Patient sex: F
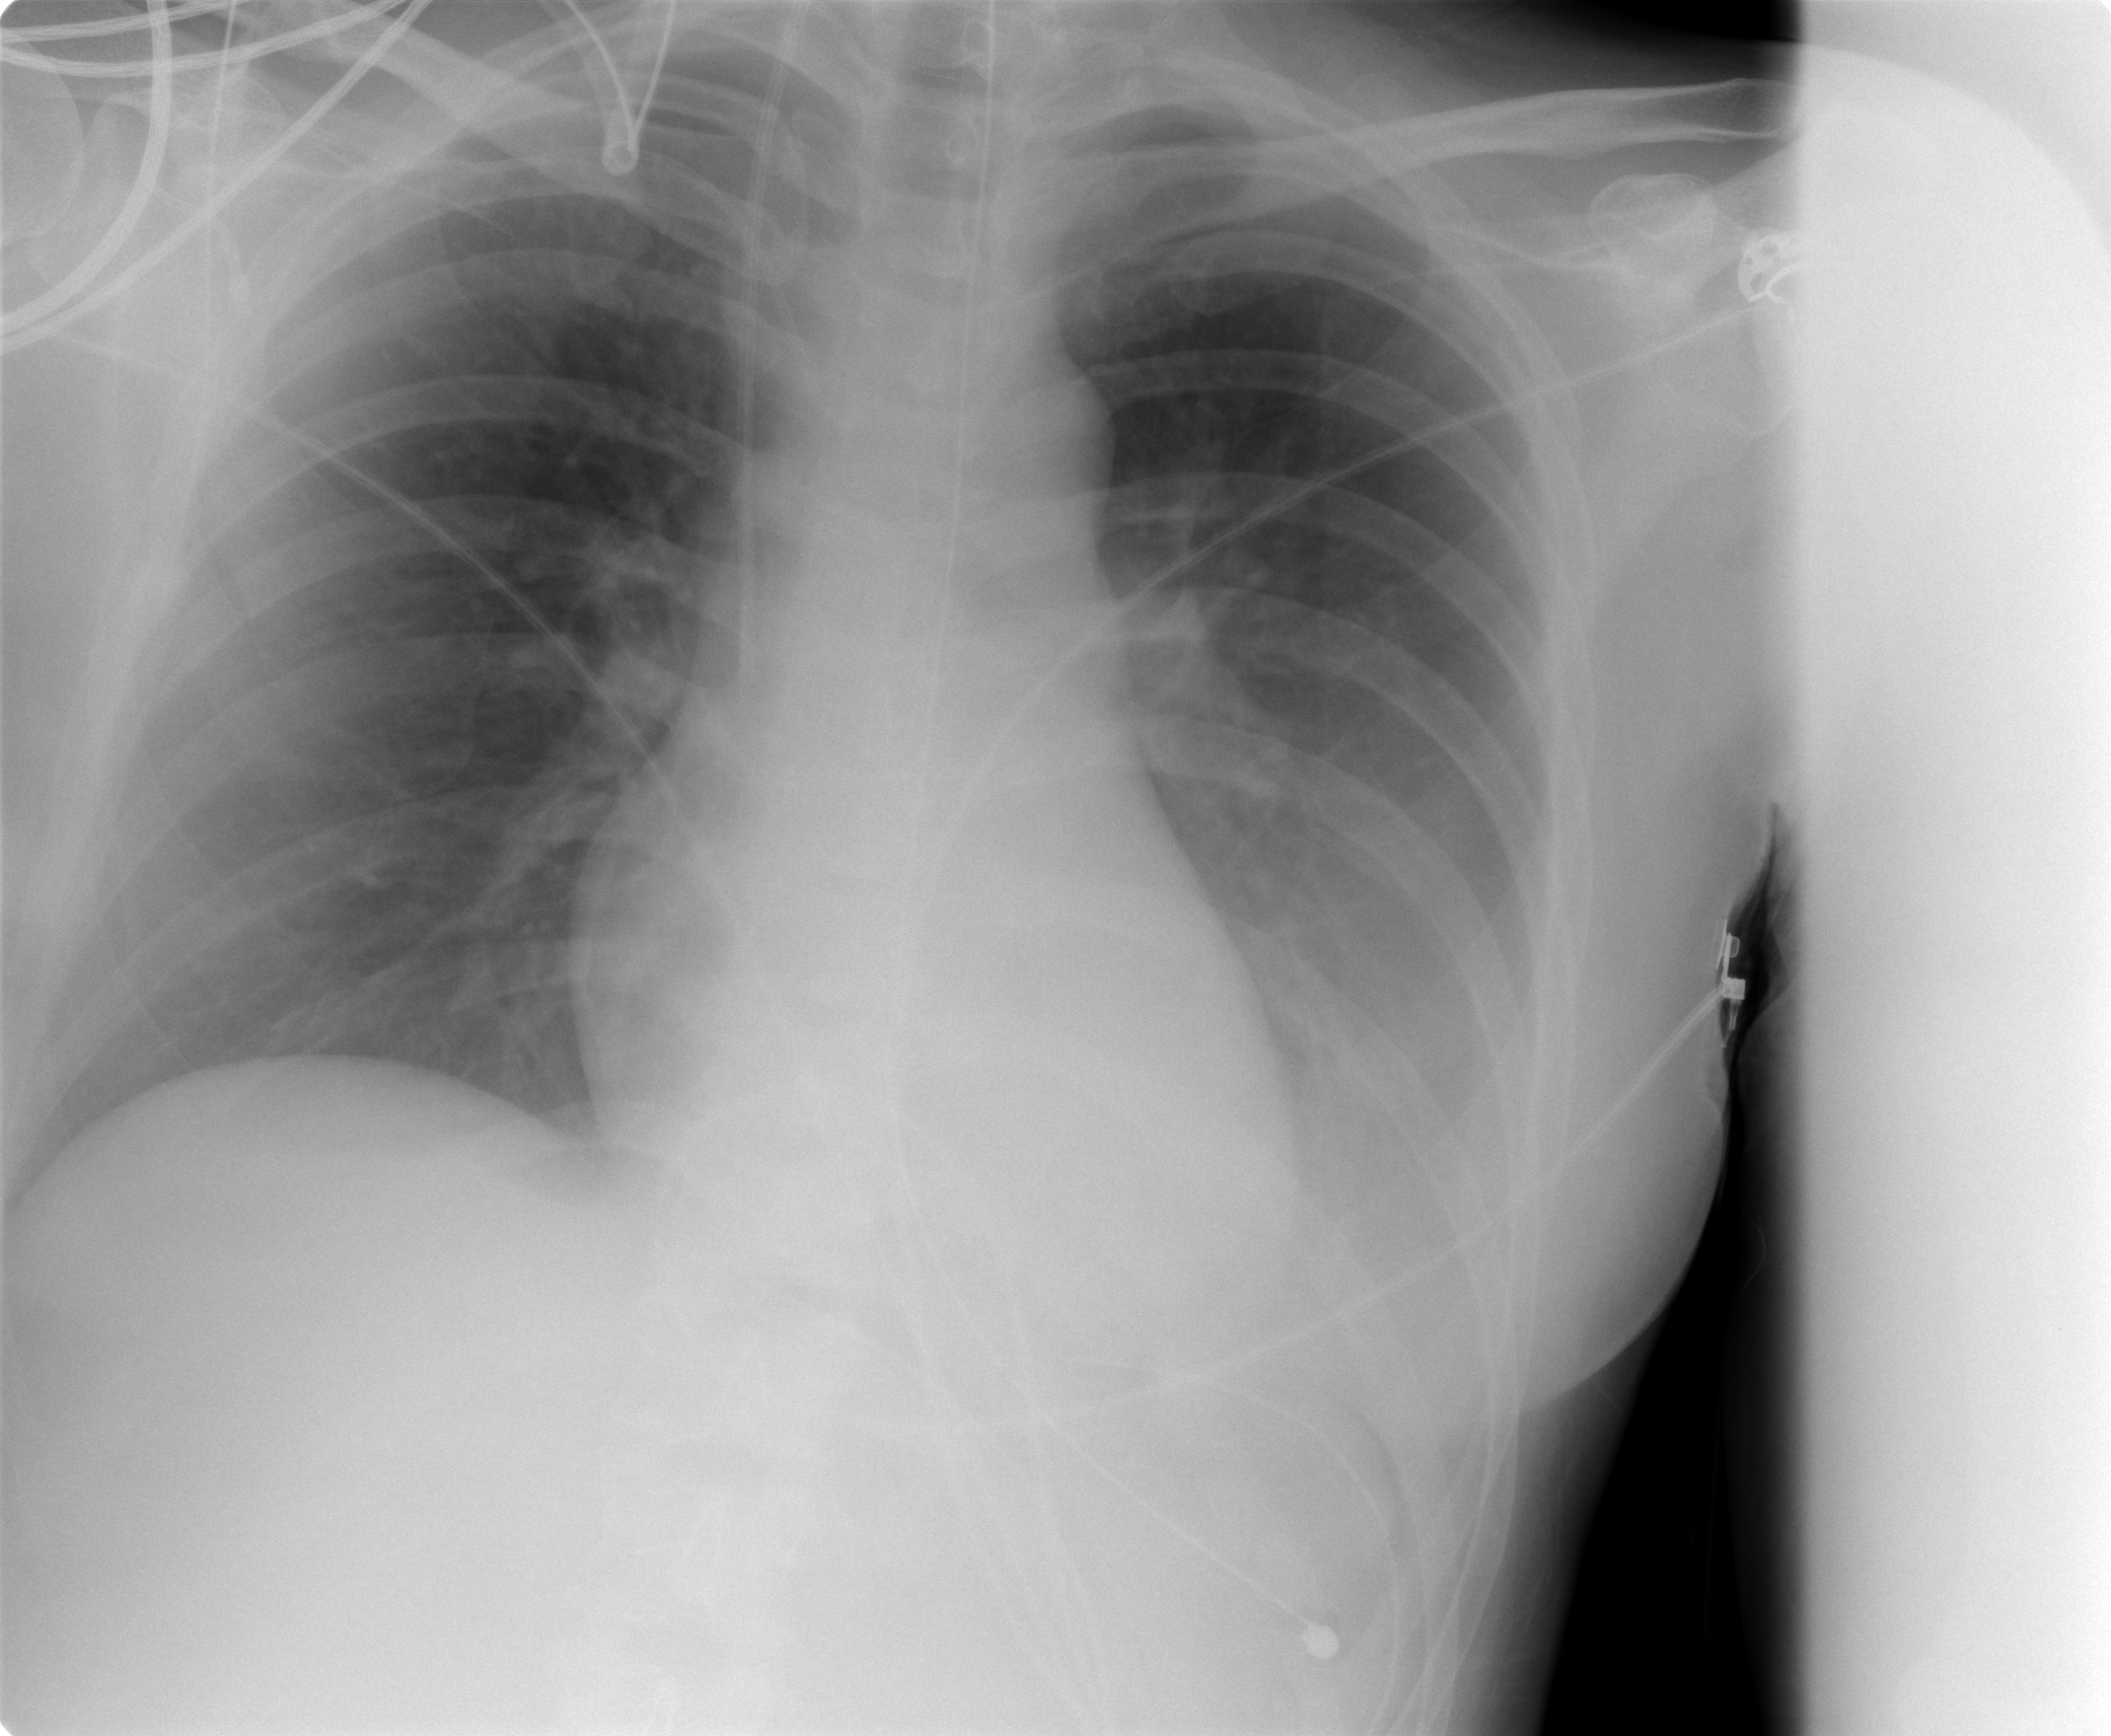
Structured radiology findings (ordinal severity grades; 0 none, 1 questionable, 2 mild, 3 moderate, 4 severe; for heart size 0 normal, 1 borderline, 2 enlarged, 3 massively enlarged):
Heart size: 0
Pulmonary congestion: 0
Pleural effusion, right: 0
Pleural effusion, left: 2
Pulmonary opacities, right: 0
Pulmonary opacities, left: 0
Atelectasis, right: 0
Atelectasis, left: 0